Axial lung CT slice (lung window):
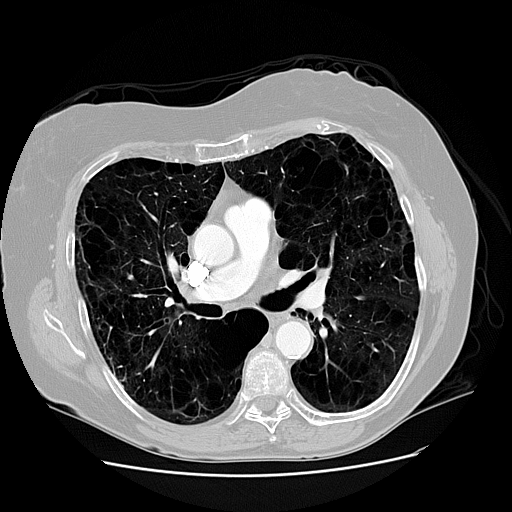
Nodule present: no